You are looking at a signal-to-image encoding: consecutive vibration samples arranged as the rows of a grayscale square. Determine the bearing's health state. Answer with exactly one of: normal, inner_race, outer_race, ball.
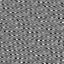
Answer: outer_race